Question: Im building a small space shooter game. I have how ever stubbed on a math problem when it come to the space physics.
Describing this with words is following:
There is a max speed.
So if you give full full speed you ship will move with this over the screen over and over again like in the old asteroids games.
If then release the rocket boost you ship should be keep moving with that speed over the screen.
Then the tricky part where Im stuck right now.
If you rotate the ship ANY angle and gives boost again the ship should try to get to this direction and NEVER surpas the max speed when it comes to how fast it is moving. so my question is. anyone have a good idea formula for this issue? feels like it has been done before if you know what to look for. :)
Ill add this small image to illustrate what is tried to be done with some vector calculations.

Red ring: Max speed
Green line: current ship direction.
Black line: direction(s) and how fast the ship is moveing in x and y.
Black ring: origin of movement.
Can illustrate it but hard to find a good math solution for this. :)
This is the code Im using right now in every frame. It gives movement to the ship but does not give the force of movement the user has to counter-react with its rocket boosters to get the ship to stop or slow down. With this it stops the instant you release the accelerating speed for the ship.
'''
//Calculates ship movement rules
var shipVelocityVec = GetVectorPosByAngle(shipMoveSpeed, shipRotationAngle);
var shipUnitVec =$V([Math.cos(shipRotationAngle),Math.sin(shipRotationAngle),0]);
var rawAccel = shipAccelSpeed / shipMass;
var scale = (shipUnitVec.dot(shipVelocityVec))/(shipTopSpeed * shipTopSpeed);
var v1 = shipUnitVec.subtract(shipVelocityVec.multiply(scale));
var finalAccelVec = v1.multiply(rawAccel);
console.log(finalAccelVec);
//move ship according to rules
var shipPosVector = $V([shipxPos, shipyPos, 0]);
var movementVector = shipPosVector.add(finalAccelVec);
shipxPos = movementVector.elements[0];
shipyPos = movementVector.elements[1];
'''
To give the acceleration speed the user has to keep the button pressed. the instance the user releases the button the acceleration is set to zero and have to boost over again to give maximum acceleration throttle.
Posted it here how it was done.
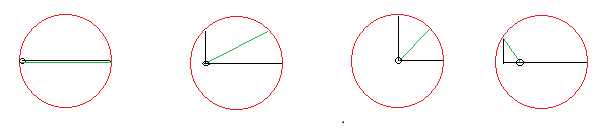
Answer: @BlueRaja's solution should work, although you will get an abrupt change in behavior when you hit the max speed.
If you want a solution with no "seams", I believe you can do what you're looking for by adding the right kind of adjustment to the acceleration, as follows:
'''
ship_unit_vec = [cos(ship_angle), sin(ship_angle)]
raw_accel = (engine_thrust / ship_mass)
scale = dot_product(ship_unit_vec, ship_velocity_vec) / max_speed^2
final_accel_vec = raw_accel * (ship_unit_vec - scale * ship_velocity_vec)
'''
Notes:
- '|ship_velocity_vec|<<max_speed''scale * ship_velocity_vec'- '|ship_velocity_vec|==max_speed''scale * ship_velocity_vec'-
---
More generally, if there are more sources of acceleration than just the ship thrusters, you can add them all together (say, as 'raw_accel_vec'), and perform the above operation all at once:
'''
scale_forall = dot_product(raw_accel_vec, ship_velocity_vec) / max_speed^2
final_accel_vec = raw_accel_vec - scale_forall * ship_velocity_vec
'''